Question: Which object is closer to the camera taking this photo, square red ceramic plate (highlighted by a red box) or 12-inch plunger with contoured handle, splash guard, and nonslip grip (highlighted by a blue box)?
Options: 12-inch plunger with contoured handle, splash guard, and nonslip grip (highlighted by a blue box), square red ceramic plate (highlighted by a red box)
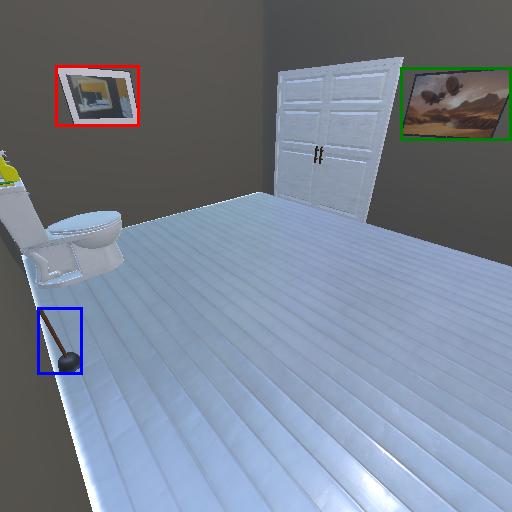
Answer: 12-inch plunger with contoured handle, splash guard, and nonslip grip (highlighted by a blue box)